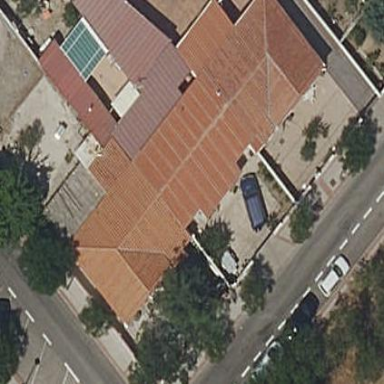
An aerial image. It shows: Terrace building.